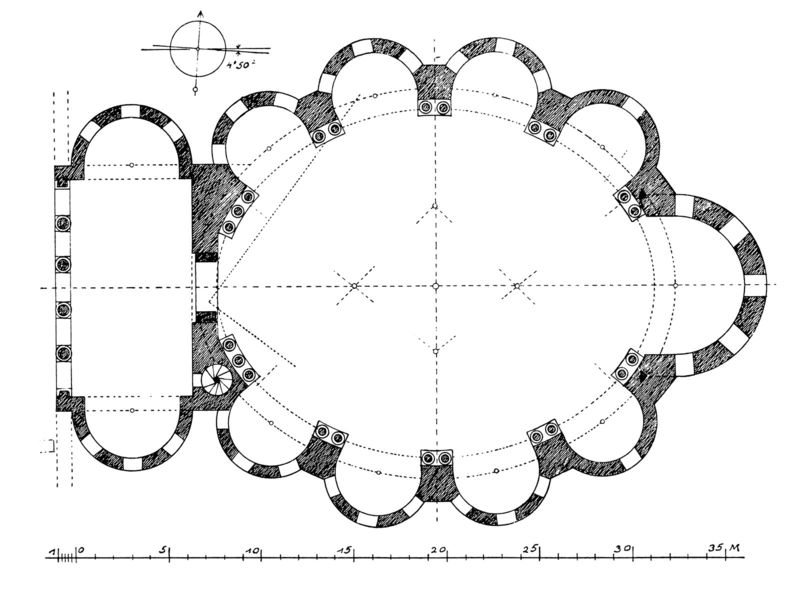
Titel: Spätantiker Bau, St. Gereon
Standort: Köln, St. Gereon (EU - D - NRW)
Schlagwörter: fenster, schwarz, skizze, säulen, weiss, zeichnung, gebäude, park, architektur, barock, norden, kirche, front, renaissance, oval, rund, vorbau, bogen, linien, treppe, zahlen, aufsicht, bögen, punkte, nische, gepunktet, linie, halbkreis, kirchenschiff, kreuze, apsis, kapelle, plan, achse, tempel, wendeltreppe, rundsäule, grundriss, massstab, nischen, bauplan, zentralbau, winkel, treppenturm, rundbau, vorhalle, kapellen, konchen, halbkreise, skala, meter, abstand, nordpfeil, 35 m